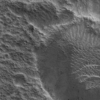
Label: not_dusty